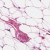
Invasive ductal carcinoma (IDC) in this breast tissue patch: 0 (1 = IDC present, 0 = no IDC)